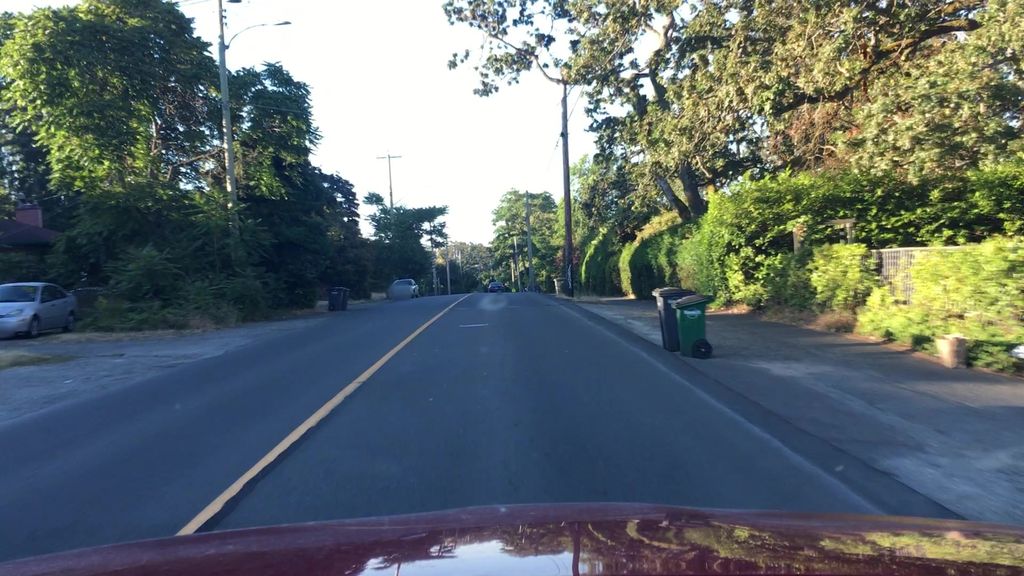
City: victoria